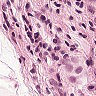
Metastatic tissue present: yes